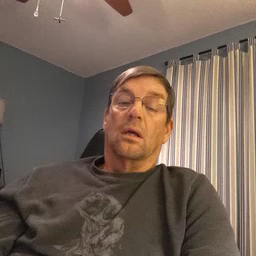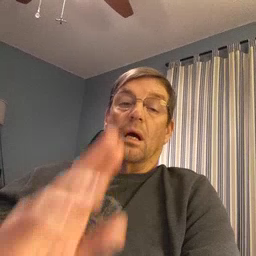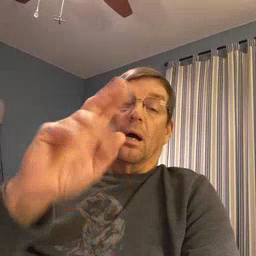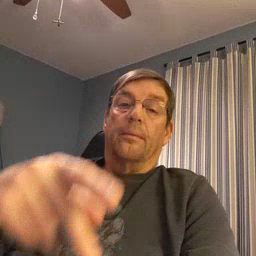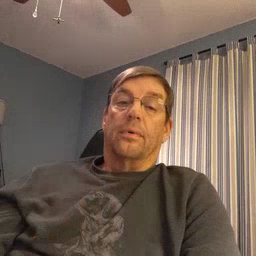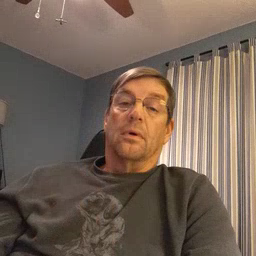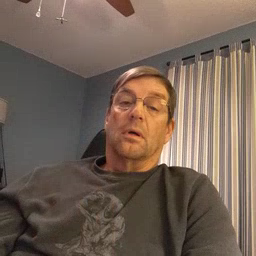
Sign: up